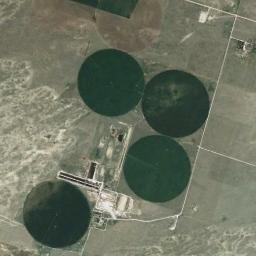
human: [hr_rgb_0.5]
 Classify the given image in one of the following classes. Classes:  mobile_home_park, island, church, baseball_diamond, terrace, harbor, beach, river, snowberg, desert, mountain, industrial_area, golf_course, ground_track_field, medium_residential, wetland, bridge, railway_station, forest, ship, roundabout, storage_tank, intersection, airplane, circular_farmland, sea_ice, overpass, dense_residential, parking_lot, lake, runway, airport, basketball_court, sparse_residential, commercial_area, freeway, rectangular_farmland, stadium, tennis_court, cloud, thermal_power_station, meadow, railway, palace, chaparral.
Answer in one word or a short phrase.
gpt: circular_farmland